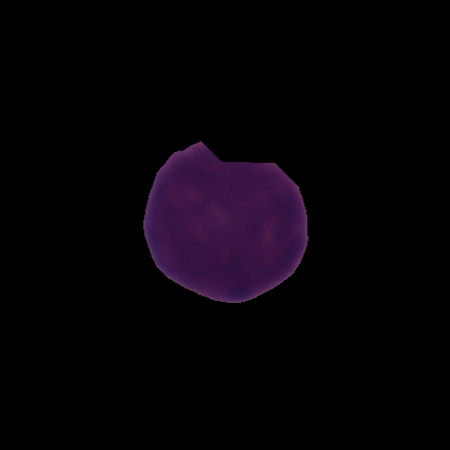
Label: healthy